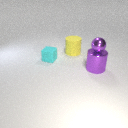
large purple metal cylinder to the right of large yellow rubber cylinder